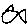
Label: fish